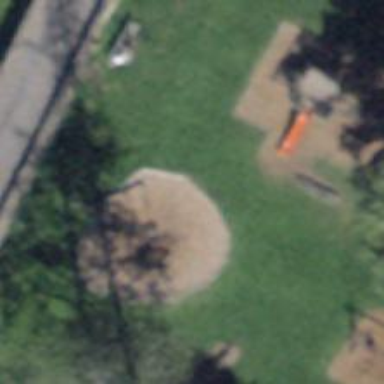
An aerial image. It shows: Playground featuring climbing frame.